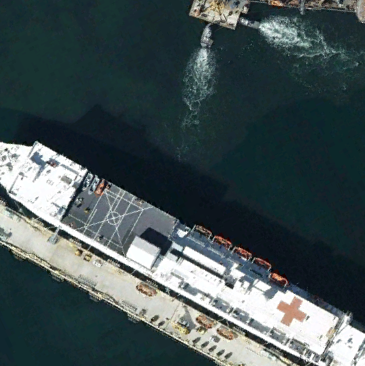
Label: Medical_ship